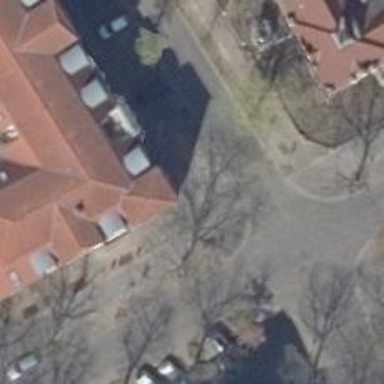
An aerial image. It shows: Sidewalk along the footway.